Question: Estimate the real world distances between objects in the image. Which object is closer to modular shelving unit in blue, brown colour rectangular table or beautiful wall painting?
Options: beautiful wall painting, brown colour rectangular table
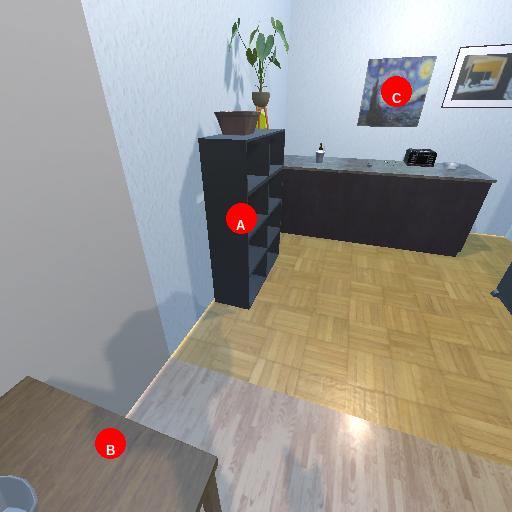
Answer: beautiful wall painting